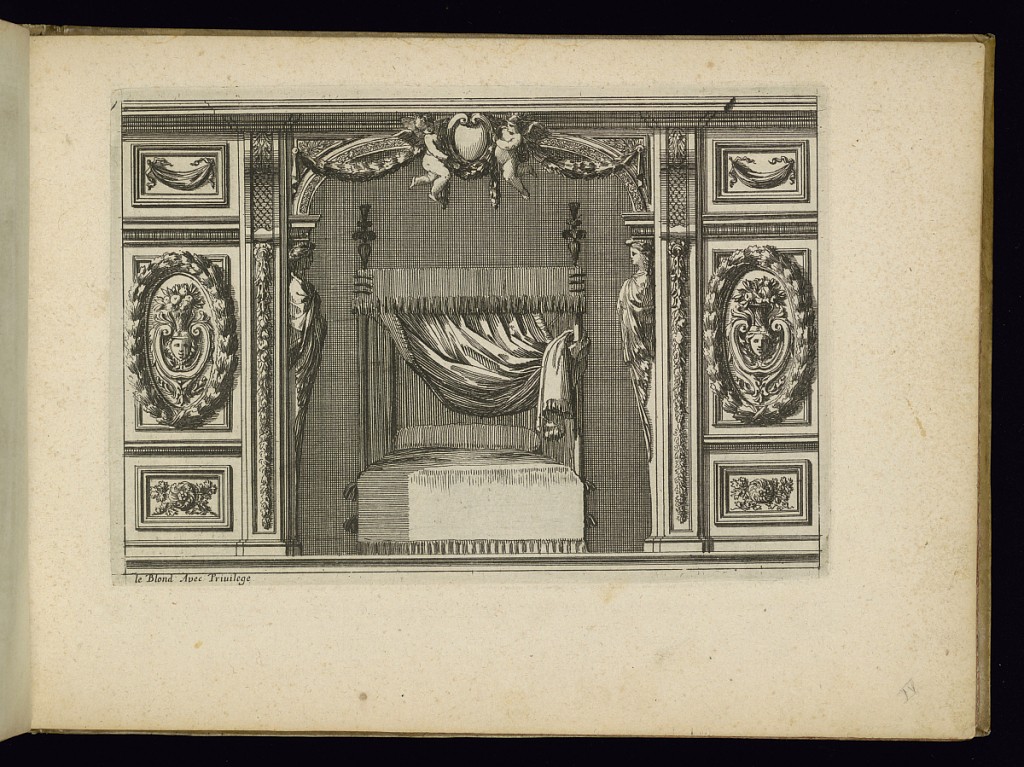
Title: Alcove with a Bed
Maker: Jean Le Pautre, French, 1618–1682
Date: ca. 1650
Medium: Etching on laid paper
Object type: Print
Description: An alcove with a canopy bed in the center topped with feather finials. The alcove is framed by paneling and moldings featuring mascarons (masks), rosettes, leaves, fleurons, vases of flowers, fish scale pattern, festoons of leaves, caryatids, and flying putti holding a cartouche.